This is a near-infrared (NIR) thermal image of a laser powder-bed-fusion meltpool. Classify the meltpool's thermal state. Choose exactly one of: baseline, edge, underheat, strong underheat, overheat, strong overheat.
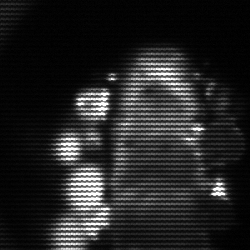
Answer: strong underheat